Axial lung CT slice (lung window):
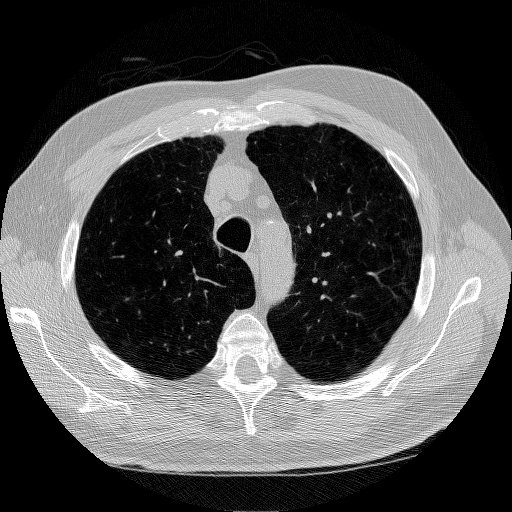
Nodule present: no